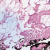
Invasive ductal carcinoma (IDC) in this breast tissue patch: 0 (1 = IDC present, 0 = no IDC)